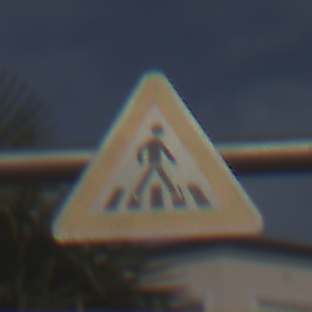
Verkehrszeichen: FussgaengerueberwegLinks
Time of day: MorningAfternoon
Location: Outdoor (Urban)
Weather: PartlyCloudy
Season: NotSpecified
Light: Natural